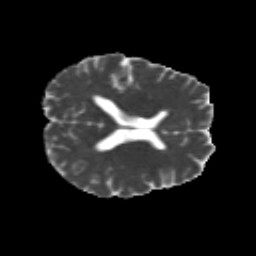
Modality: MD
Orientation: axial
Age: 20
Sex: male
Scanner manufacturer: siemens
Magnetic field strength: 3 T
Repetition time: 8.8 s
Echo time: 0.085 s